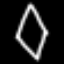
Label: diamond